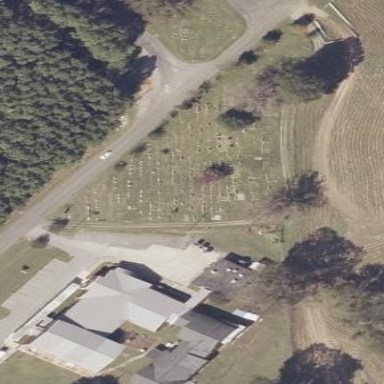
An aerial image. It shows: Cemetery.